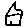
Label: house